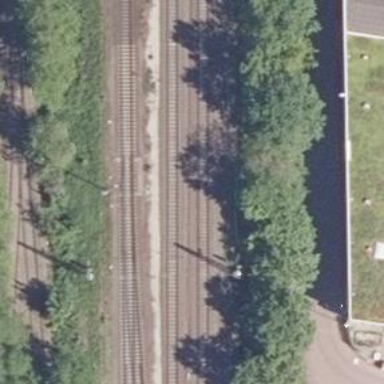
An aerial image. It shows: Railway track.